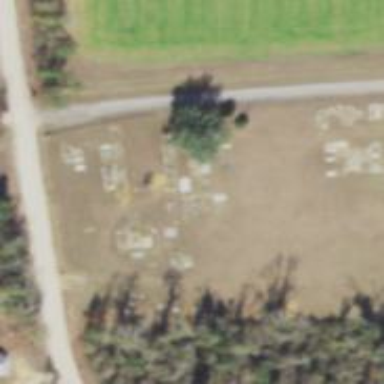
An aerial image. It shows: Grave yard.